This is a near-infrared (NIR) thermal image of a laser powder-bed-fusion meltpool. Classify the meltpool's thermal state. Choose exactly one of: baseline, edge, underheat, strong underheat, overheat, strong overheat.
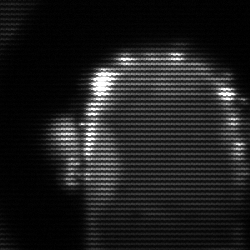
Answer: baseline